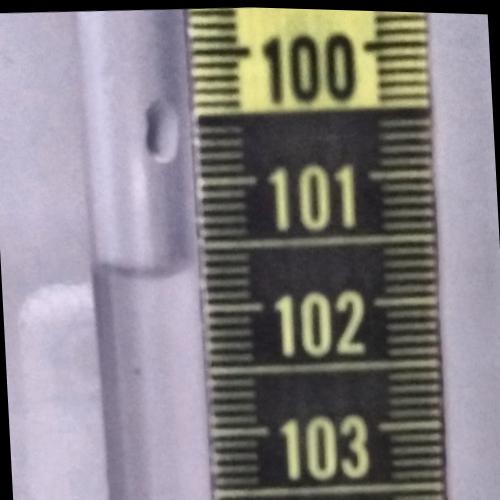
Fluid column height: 101.7 cm